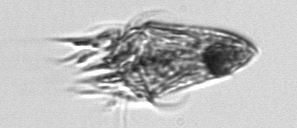
Label: Tontonia_appendiculariformis